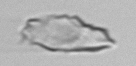
Label: detritus_transparent